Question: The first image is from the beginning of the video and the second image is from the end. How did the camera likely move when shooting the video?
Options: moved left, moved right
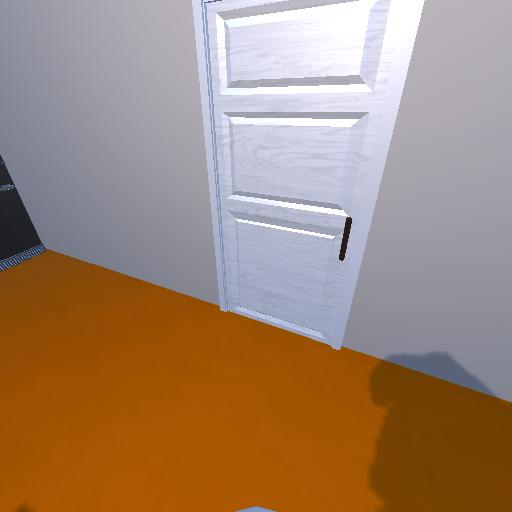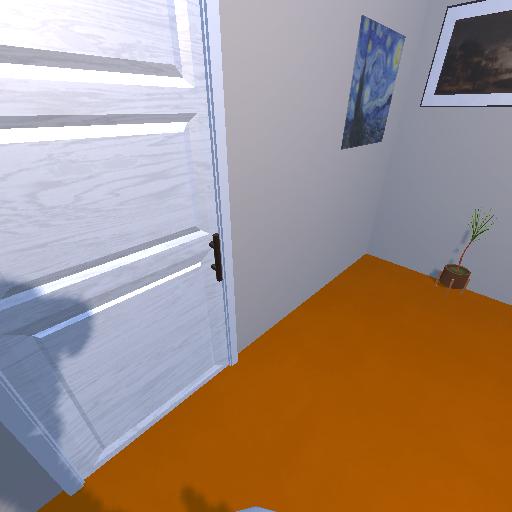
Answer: moved left